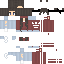
A female human skin with medium skin, wearing brown long hair dressed in a blue hoodie and blue pants, featuring a closed mouth.